Here is a 2-D grayscale rendering of raw bearing vibration samples (signal-to-image). Classify the bearing condition as one of: normal, inner_race, outer_race, ball.
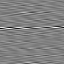
Answer: outer_race